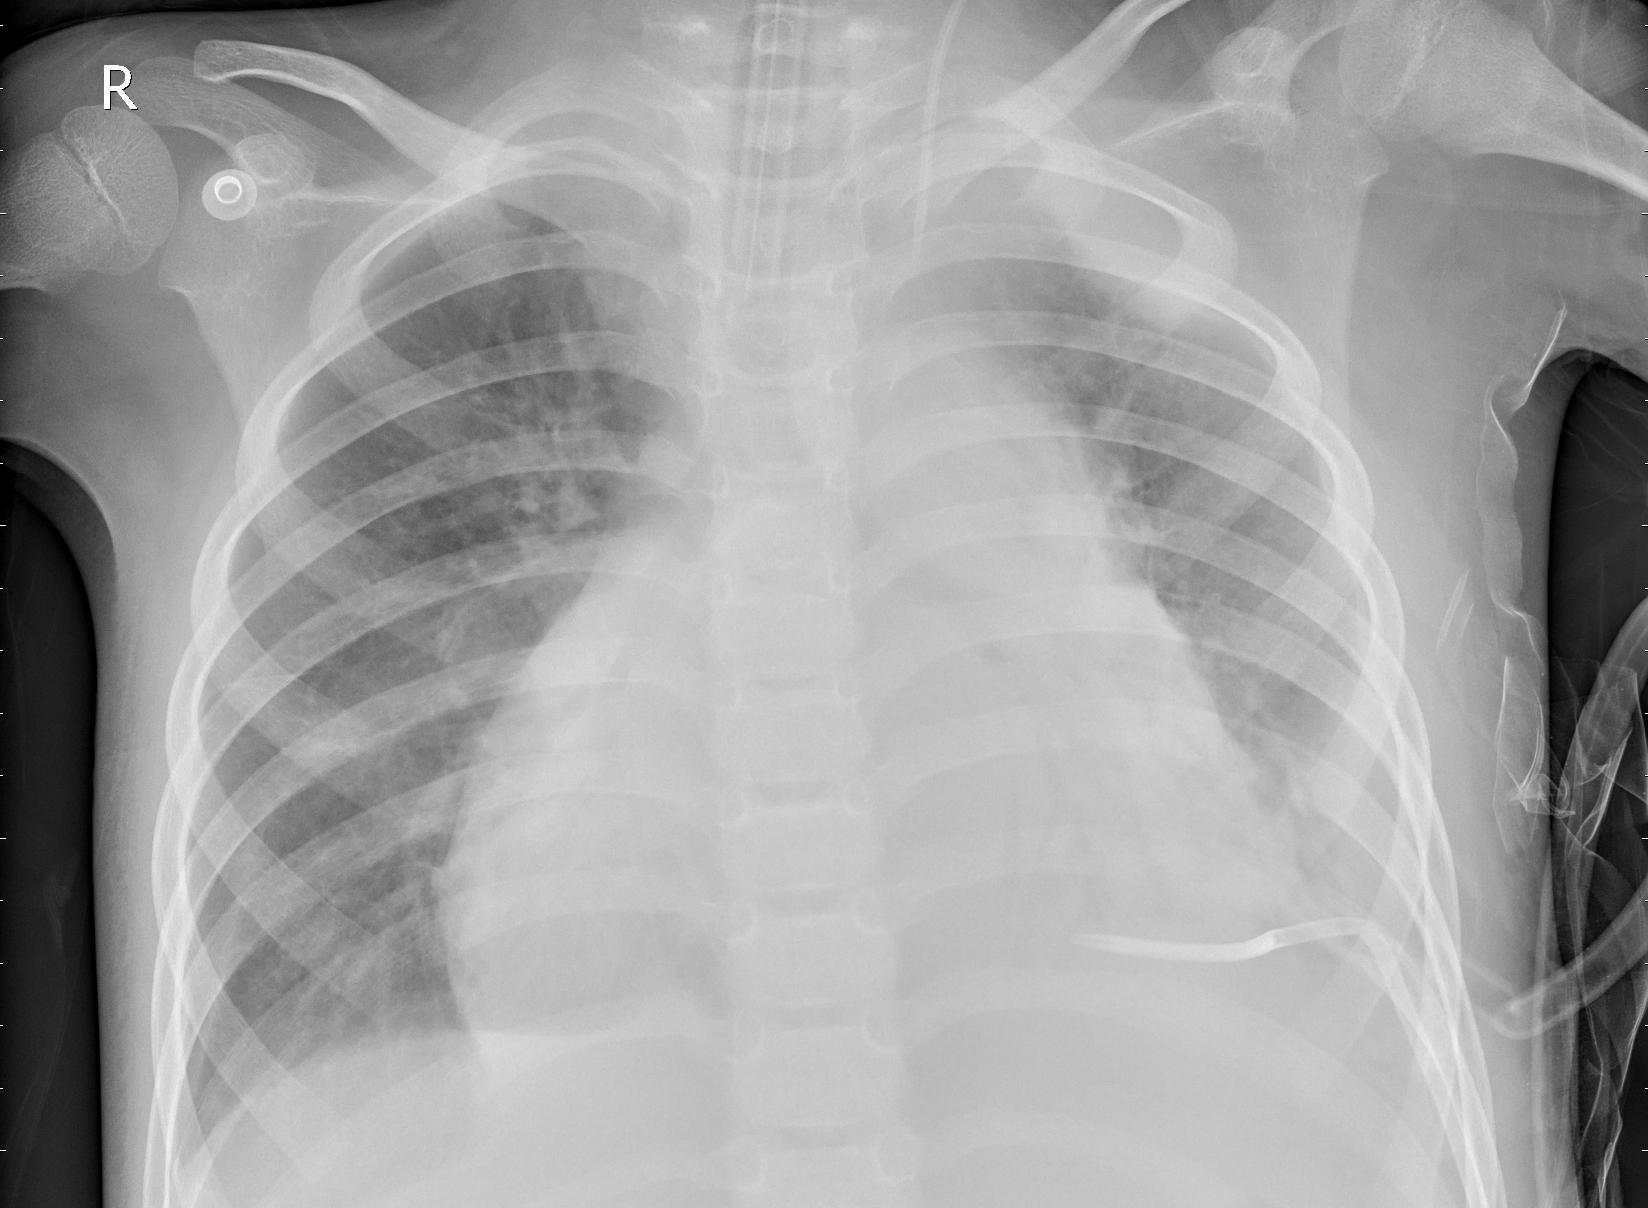
Diagnosis: PNEUMONIA